Уединенное замкнутое тело, поверхность $S$ которого сделана из металлической фольги, имеет электрическую емкость $C$. Фольга сдавливается таким образом, что новая поверхность $S^*$ полностью оказывается внутри первоначальной поверхности, как показано на рисунке.
Докажите, что электрическая емкость деформированного тела меньше $C$.
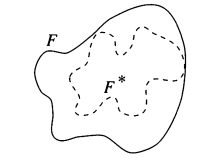
Ответ: $$ \frac{Q^{2}}{2 C}<\frac{Q^{2}}{2 C^{*}}, \text { то } C>C^{*} $$
Темы:
T, ★, Конденсатор, Электростатика, Электромагнетизм, Емкость, 200 задач